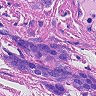
Metastatic tissue present: yes